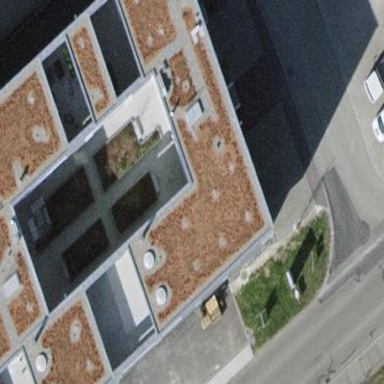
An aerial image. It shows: Commercial building.